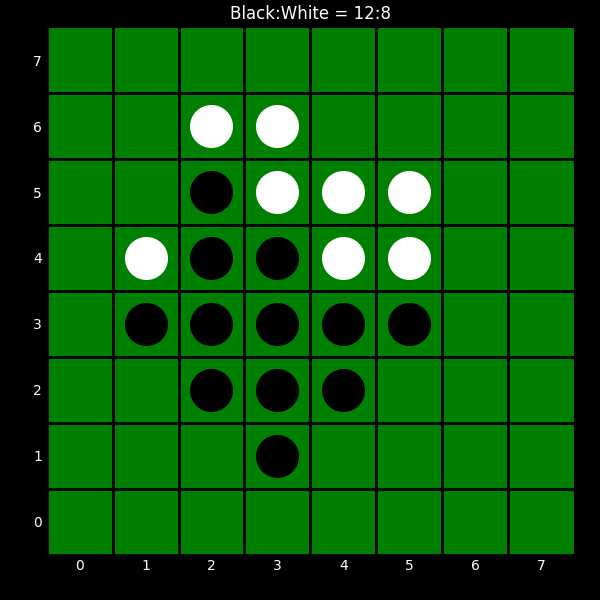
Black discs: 12
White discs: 8